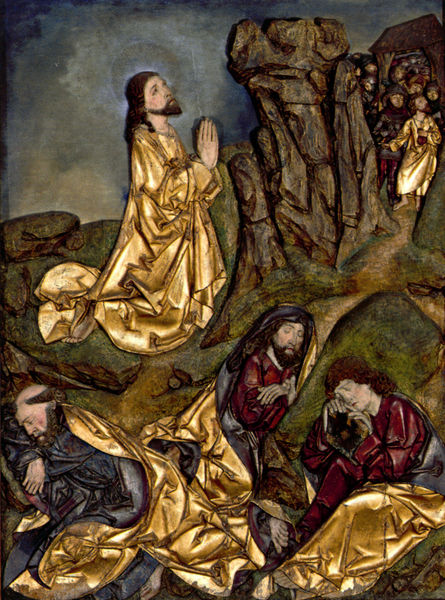
Titel: Flügelrelief eines Passionsaltares aus der Franziskanerkirche in Rothenburg: Christus am Ölberg
Künstler: Tilman Riemenschneider
Standort: Berchtesgaden
Institution: Schloß Berchtesgaden (WAF)
Schlagwörter: baum, berg, blau, dunkel, felsen, gott, gruppe, himmel, mann, schlaf, umhang, wolken, grün, landschaft, menschen, abend, braun, finger, frisuren, hintergrund, holz, männer, nacht, schwarz, gras, haus, rot, weg, wiese, bart, gesichter, augen, bibel, falten, johannes, trauer, hände, baumstamm, hütte, gewand, gold, haare, mantel, gewänder, gotik, garten, relief, schlafen, schlafend, fels, farbe, soldaten, glatze, plastik, warten, moses, vergoldet, abschied, häscher, knien, beten, gebet, altar, schnitzerei, schein, heiligenschein, nimbus, christus, jesus, knieend, kniend, mittelalter, müde, heiliger, heilige, gefasst, golden, jünger, heilig, betend, jerusalem, bitte, petrus, wachen, vergoldung, geschnitzt, schnitzwerk, demut, aureole, tonsur, apostel, judas, ölberg, kreuzweg, appostel, holzschnitzerei, farbig gefasst, chrisuts, schergen, ölbaum, verrat, paulus, gebet am ölberg, gebet am ölbert, gethsemane, olberg, schmitzerei, gethsemne, römische soldaten, ölberszene, könnt ihr nicht eine stunde wach bleiben?, letztes gebet, gezehmanee, kreuzwegstation, bethanien, ölbergszene